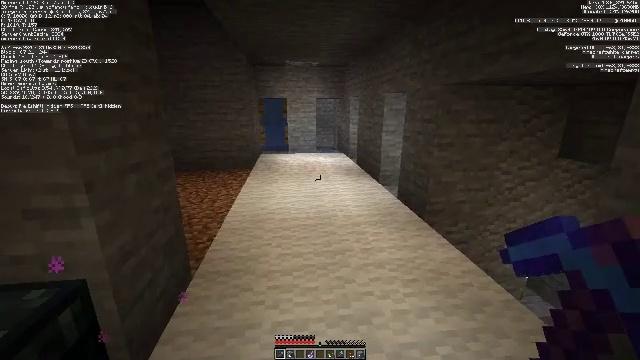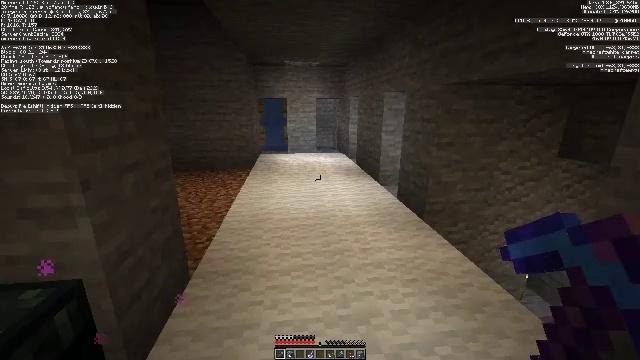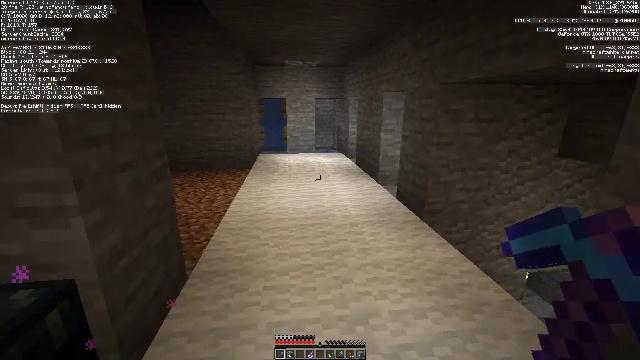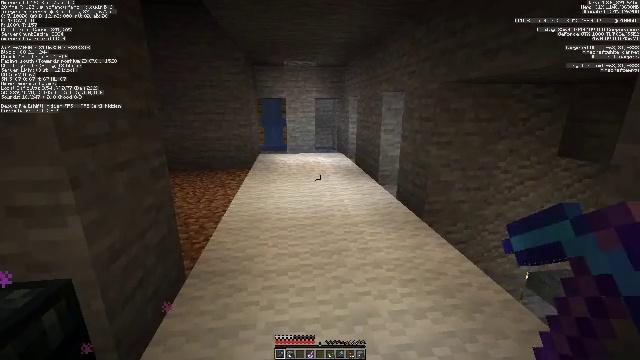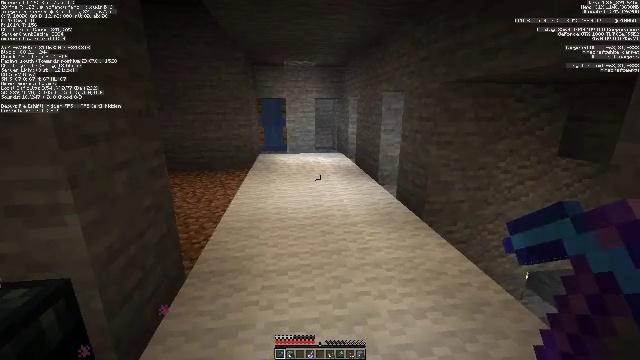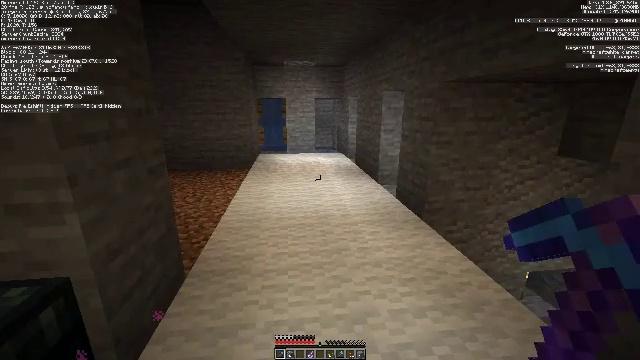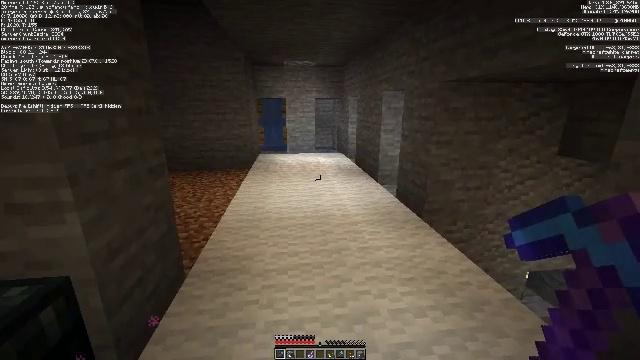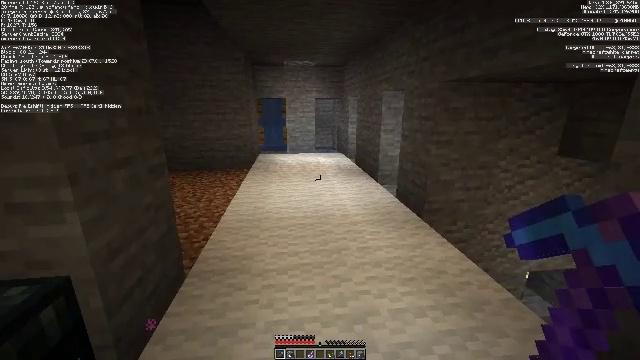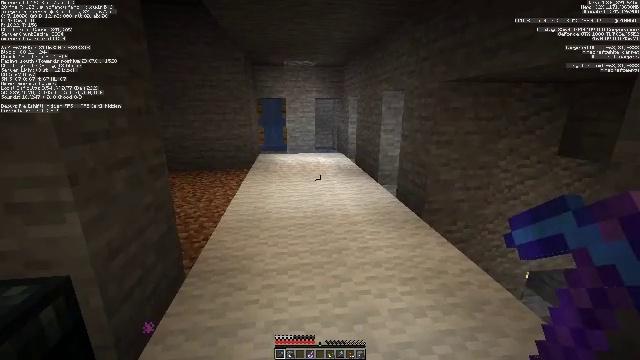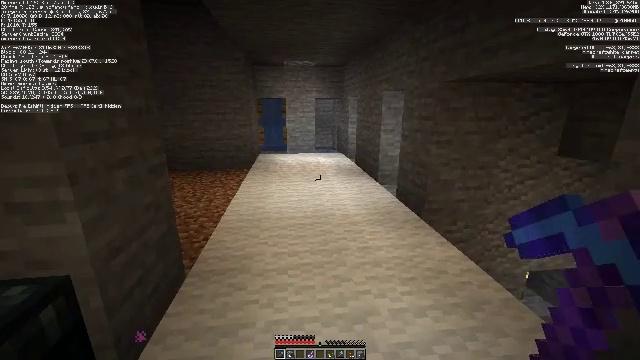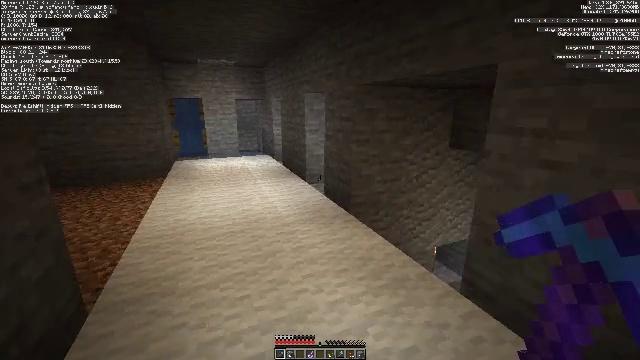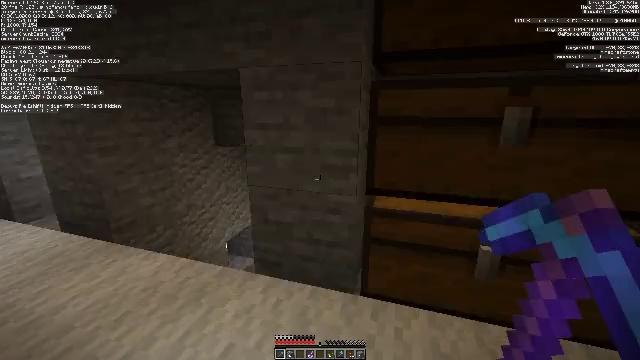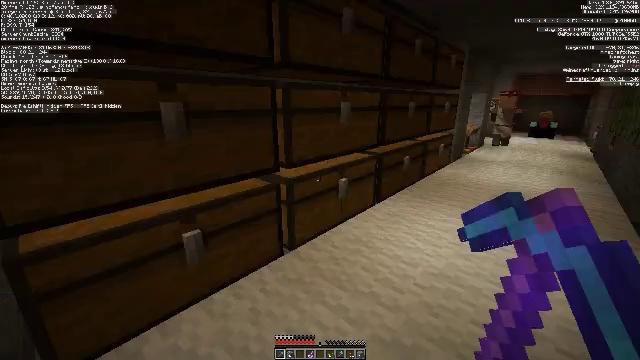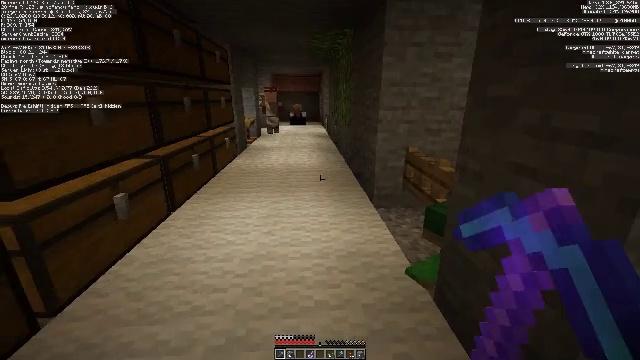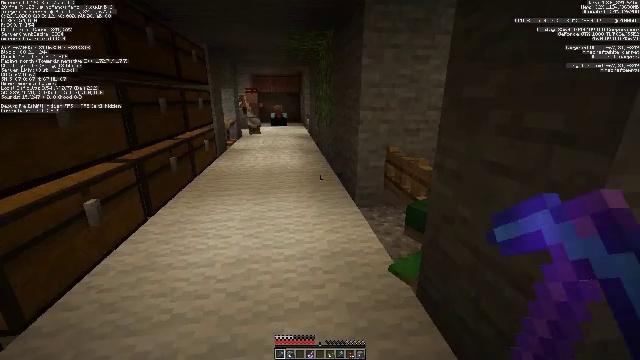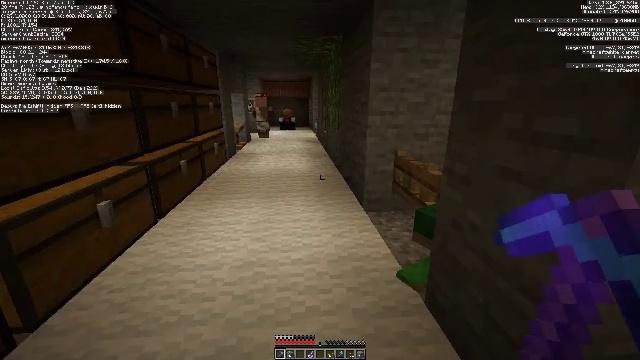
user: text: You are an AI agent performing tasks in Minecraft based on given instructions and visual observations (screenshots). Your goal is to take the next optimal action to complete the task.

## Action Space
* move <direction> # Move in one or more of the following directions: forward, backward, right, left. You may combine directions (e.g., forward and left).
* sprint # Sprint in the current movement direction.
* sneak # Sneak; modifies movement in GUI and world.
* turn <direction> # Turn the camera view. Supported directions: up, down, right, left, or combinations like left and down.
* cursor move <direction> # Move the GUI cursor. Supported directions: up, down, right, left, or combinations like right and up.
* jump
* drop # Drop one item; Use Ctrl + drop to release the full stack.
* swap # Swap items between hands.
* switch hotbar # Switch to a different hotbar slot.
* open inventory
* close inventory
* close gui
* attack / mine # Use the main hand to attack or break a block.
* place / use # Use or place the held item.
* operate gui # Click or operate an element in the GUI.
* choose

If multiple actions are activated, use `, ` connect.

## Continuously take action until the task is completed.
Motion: motion action
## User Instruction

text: Attack the yellow shulker box to pick it up.
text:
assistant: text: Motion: no_op
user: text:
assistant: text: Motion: no_op
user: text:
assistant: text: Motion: no_op
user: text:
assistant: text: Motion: no_op
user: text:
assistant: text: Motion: no_op
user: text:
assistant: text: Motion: no_op
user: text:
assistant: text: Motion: no_op
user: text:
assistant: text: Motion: no_op
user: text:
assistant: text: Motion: no_op
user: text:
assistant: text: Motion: turn right
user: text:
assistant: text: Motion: turn right
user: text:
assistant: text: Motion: turn right and down
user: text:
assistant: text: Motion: turn right and down
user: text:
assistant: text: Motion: turn right
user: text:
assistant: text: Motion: turn left
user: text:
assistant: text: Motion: no_op
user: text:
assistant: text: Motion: no_op
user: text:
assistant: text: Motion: no_op
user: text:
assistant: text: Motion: turn left
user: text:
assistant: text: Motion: turn left
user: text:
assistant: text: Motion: no_op
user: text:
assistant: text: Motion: no_op
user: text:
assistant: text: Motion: no_op
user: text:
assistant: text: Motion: no_op
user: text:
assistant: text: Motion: no_op
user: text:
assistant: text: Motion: no_op
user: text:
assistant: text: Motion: no_op
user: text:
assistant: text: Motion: no_op
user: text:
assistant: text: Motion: no_op
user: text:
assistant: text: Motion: no_op